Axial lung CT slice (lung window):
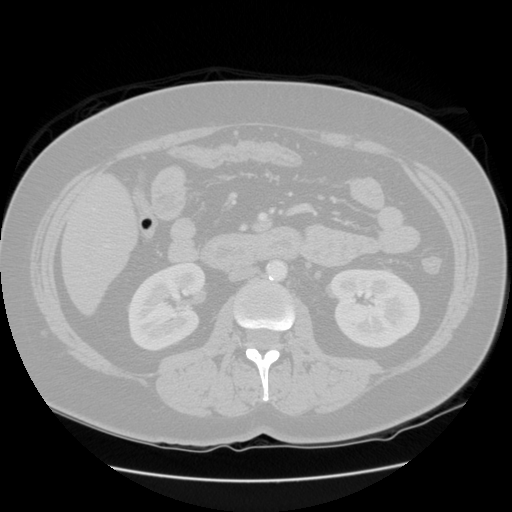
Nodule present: no